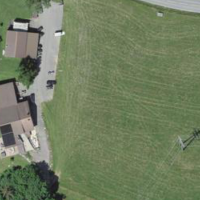
EUNIS habitat code: 52
Species observed at this site:
Milvus milvus
Clinopodium vulgare